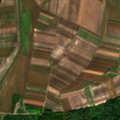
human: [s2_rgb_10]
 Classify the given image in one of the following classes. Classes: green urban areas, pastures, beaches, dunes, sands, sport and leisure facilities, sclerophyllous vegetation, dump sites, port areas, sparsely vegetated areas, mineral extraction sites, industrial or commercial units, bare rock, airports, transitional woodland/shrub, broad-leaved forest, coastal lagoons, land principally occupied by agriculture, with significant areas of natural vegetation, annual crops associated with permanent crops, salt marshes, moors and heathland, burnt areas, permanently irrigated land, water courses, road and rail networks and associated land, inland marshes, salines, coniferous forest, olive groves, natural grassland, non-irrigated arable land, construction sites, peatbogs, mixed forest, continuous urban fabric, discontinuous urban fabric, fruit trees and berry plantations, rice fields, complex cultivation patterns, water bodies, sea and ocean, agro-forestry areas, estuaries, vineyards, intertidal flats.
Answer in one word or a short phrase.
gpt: non-irrigated arable land, pastures, broad-leaved forest